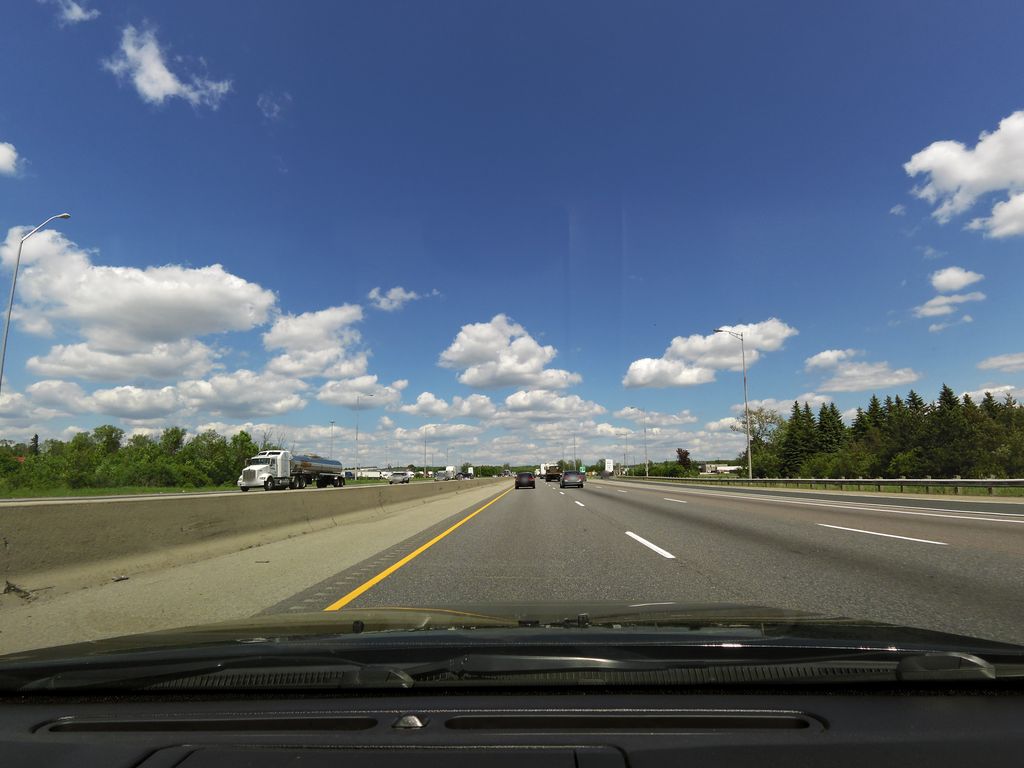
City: kitchener-waterloo